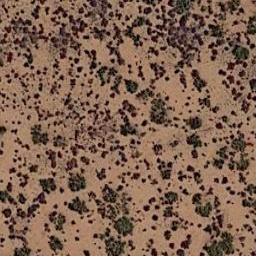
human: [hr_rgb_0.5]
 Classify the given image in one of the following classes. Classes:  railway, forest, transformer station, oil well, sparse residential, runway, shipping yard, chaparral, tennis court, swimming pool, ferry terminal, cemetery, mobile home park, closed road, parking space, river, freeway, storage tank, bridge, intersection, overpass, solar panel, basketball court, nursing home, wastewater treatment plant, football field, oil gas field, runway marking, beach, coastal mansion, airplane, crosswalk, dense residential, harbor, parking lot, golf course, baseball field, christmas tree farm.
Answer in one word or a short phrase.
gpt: chaparral